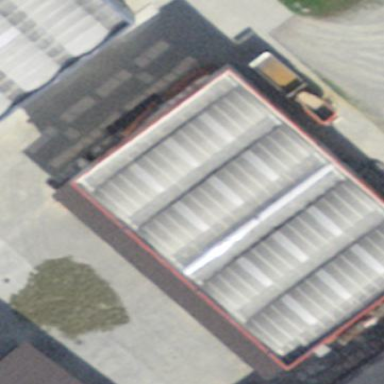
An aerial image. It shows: Industrial building.